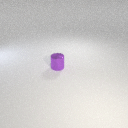
small purple metal cylinder